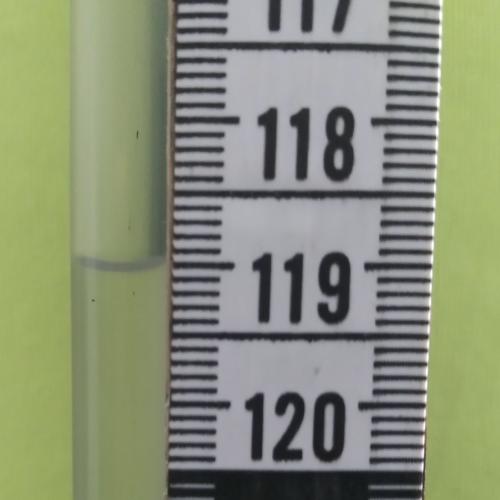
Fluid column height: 119.0 cm